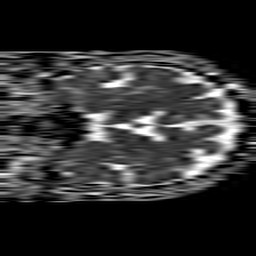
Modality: ADC
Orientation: coronal
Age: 73
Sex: male
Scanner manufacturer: philips
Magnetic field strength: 1.5 T
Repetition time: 4.6 s
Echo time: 0.08631 s